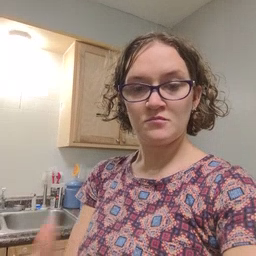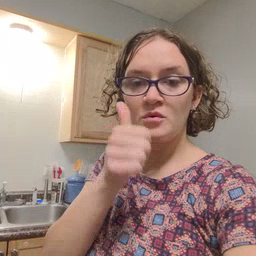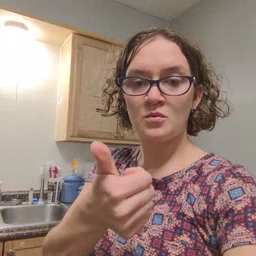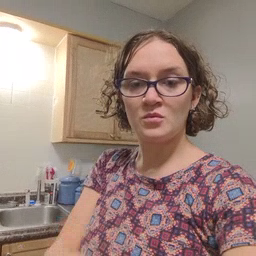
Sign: tomorrow